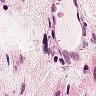
Metastatic tissue present: no